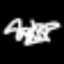
Label: squiggle